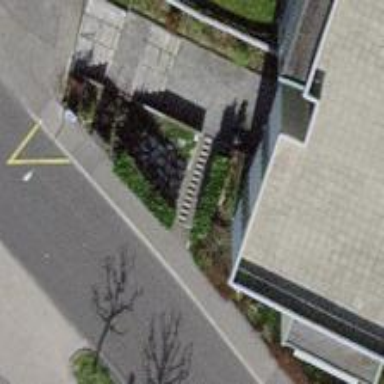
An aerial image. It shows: Bus stop with platform for public transport.